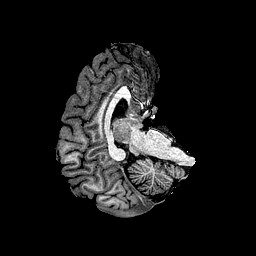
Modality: T1w
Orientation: axial
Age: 23
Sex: female
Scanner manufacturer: ge
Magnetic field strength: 3 T
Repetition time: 7.66 s
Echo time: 0.003476 s